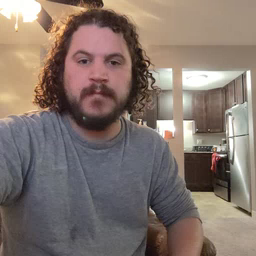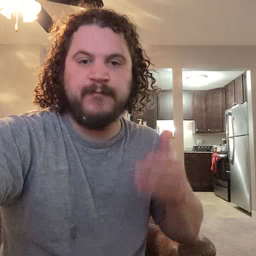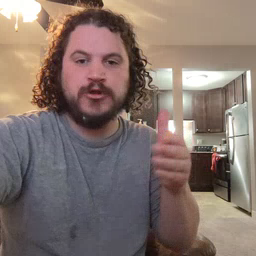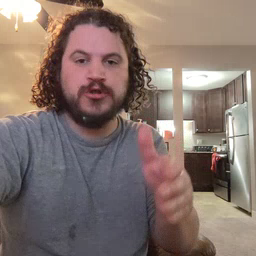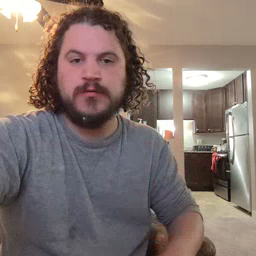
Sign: fish